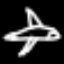
Label: airplane